Question: I have the following code to test memory deallocation using a std::list container:
'''
#include <iostream>
#include <list>
#include <string>
#include <boost/bind.hpp>
/* count of element to put into container
*/
static const unsigned long SIZE = 50000000;
/* element use for test
*/
class Element
{
public:
Element()
: mId(0)
{}
Element( long id )
: mId(id)
{}
virtual ~Element()
{
}
inline long getId() const
{
return this->mId;
}
inline bool operator<( const Element & rightOperand ) const
{
return this->mId < rightOperand.mId;
}
inline bool isEven() const
{
return 0 == ( this->mId & 1 );
}
private:
long mId;
};
typedef std::list< Element > Elements;
int main( int argc, char * argv[] )
{
std::string dummy;
{
Elements elements;
std::cout << "Inserting "<< SIZE << " elements in container" << std::endl;
std::cout << "Please wait..." << std::endl;
/* inserting elements
*/
for( long i=0; i<SIZE; ++i )
{
elements.push_back( i );
}
std::cout << "Size is " << elements.size() << std::endl;
std::getline( std::cin, dummy); // waiting user press enter
/* remove even elements
*/
elements.remove_if( boost::bind( & Element::isEven, _1 ) );
std::cout << "Size is " << elements.size() << std::endl;
std::getline( std::cin, dummy);
}
std::getline( std::cin, dummy);
return 0;
}
'''
Running this code gives me the following memory profile:

It looks like gcc is defering deallocation and in my test program, at the end it has no choice and deallocate memory before going back to command line.
Why deallocation happens so late ?
I've tried with a vector to test another container and the shrink-to-fit tricks works and deallocate freed memory when I expect it.
> gcc 4.5.0, linux 2.6.34
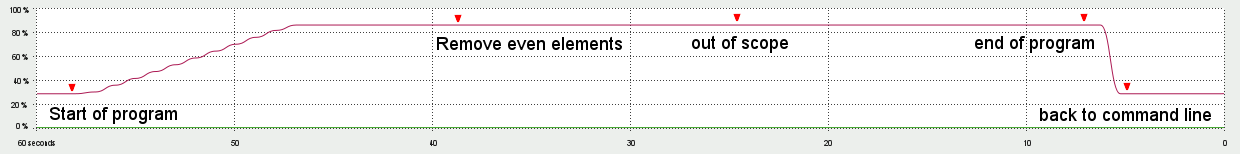
Answer: Most operating systems (including Linux) only allow processes to allocate quite large chunks of memory, and not very small ones; even if it is possible, it is most likely more expensive to make many small allocations than a few large ones. Generally, the C++ library will acquire large chunks from the operating system, and use it's own heap manager to allocate small pieces of them to the program. The large chunks will usually not be returned to the operating system once they've been divided up like that; they will remain allocated to the process, and will be reused for future allocations.
'list' allocates memory in small chunks (one per node), and so usually the allocated memory won't be released until the program exits. 'vector' get its memory as a single large allocation directly from the operating system, in which case it will be released when its deallocated.